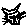
Label: cat